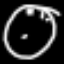
Label: clock